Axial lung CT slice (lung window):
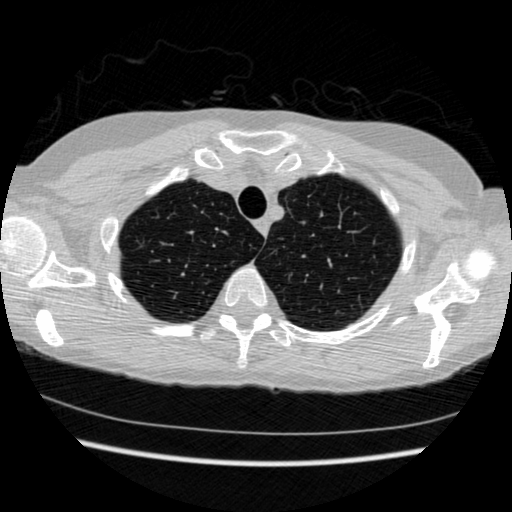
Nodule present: no